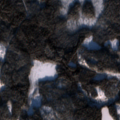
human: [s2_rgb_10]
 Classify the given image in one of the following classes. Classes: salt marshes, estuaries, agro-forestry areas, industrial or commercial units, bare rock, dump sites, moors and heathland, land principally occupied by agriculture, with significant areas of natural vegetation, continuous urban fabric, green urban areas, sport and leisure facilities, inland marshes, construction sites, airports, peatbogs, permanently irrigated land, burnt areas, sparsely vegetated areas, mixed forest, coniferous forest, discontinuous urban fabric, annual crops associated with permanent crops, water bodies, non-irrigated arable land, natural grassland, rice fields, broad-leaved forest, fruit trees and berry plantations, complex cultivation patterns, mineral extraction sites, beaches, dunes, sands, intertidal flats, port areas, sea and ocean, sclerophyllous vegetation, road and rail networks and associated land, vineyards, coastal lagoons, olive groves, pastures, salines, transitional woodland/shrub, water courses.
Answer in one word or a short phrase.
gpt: coniferous forest